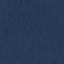
Land use / land cover class: SeaLake